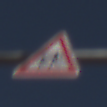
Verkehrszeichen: KinderRechts
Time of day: MorningAfternoon
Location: Outdoor (Nature)
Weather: Clear
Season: NotSpecified
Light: Natural